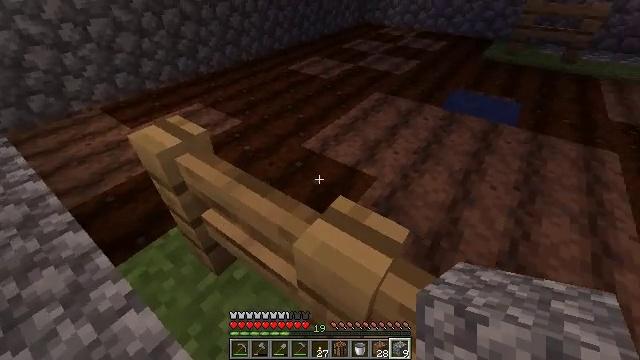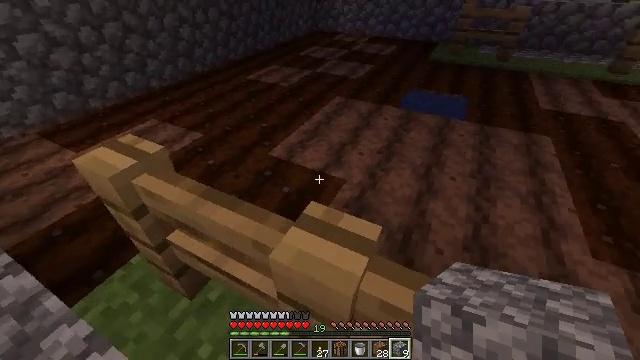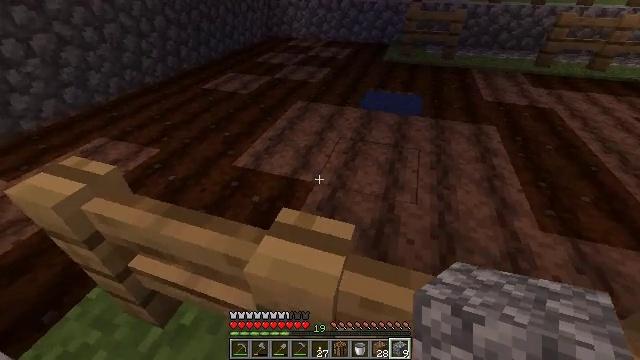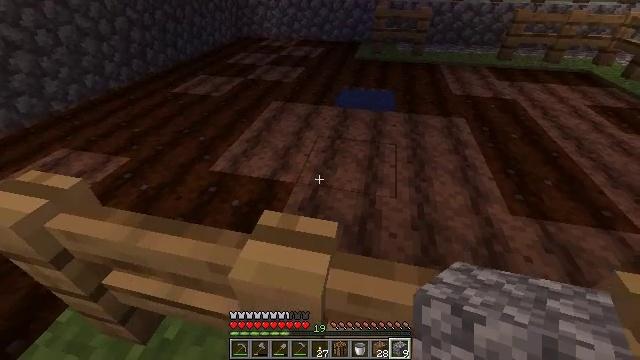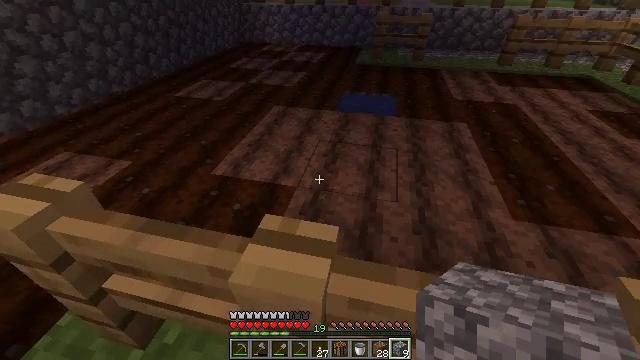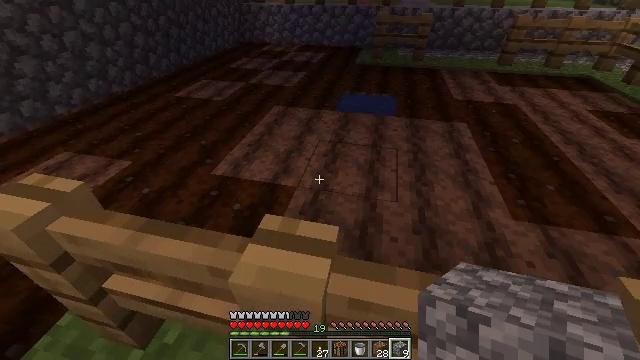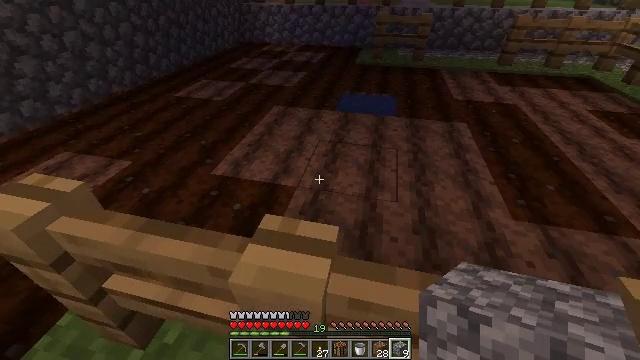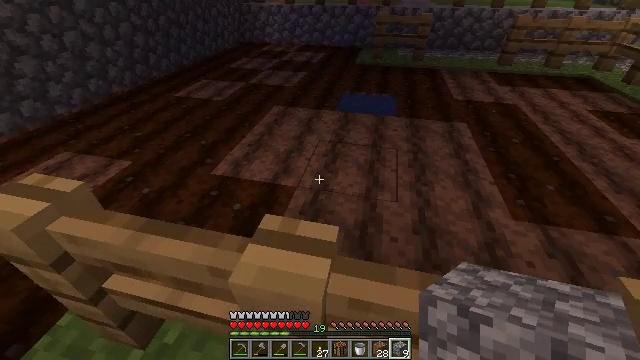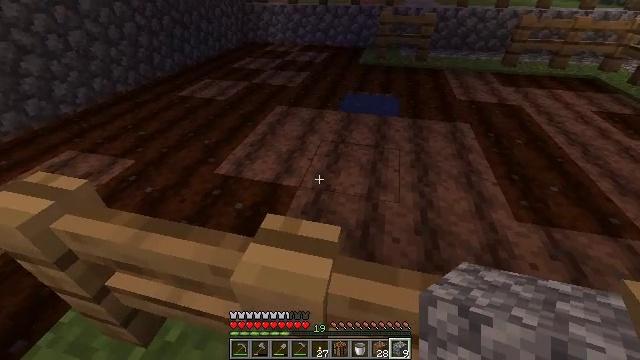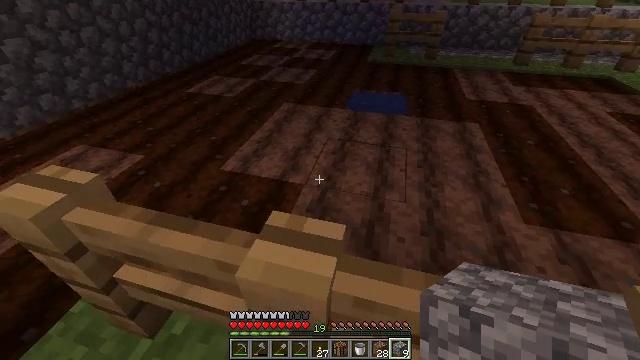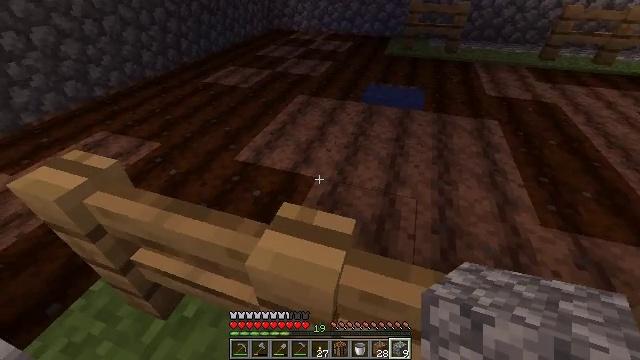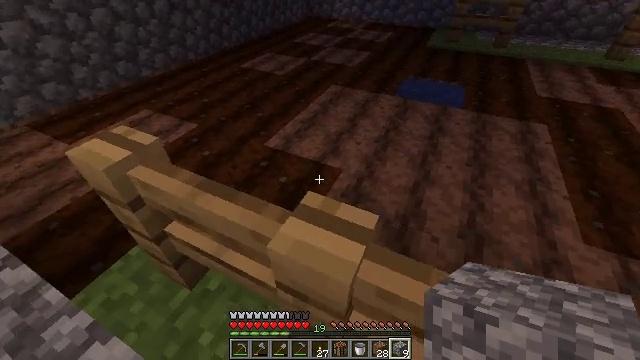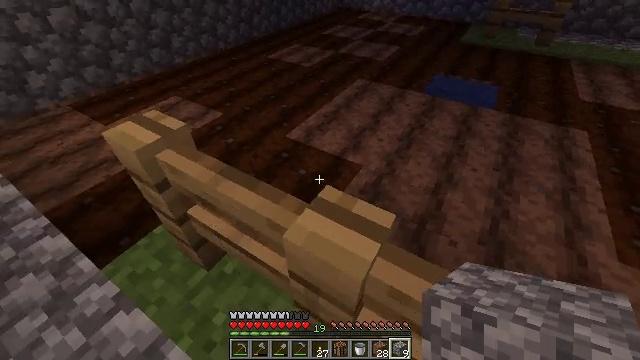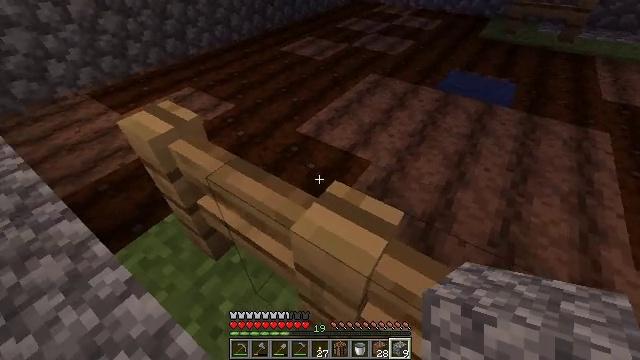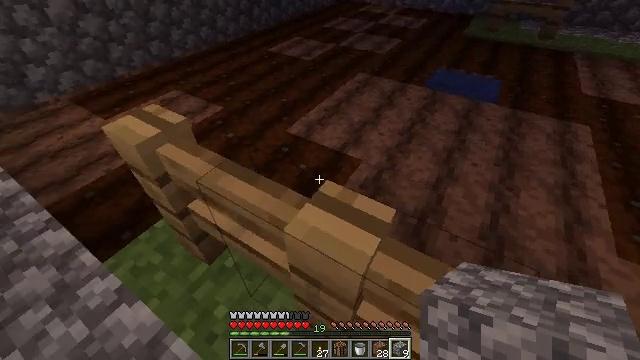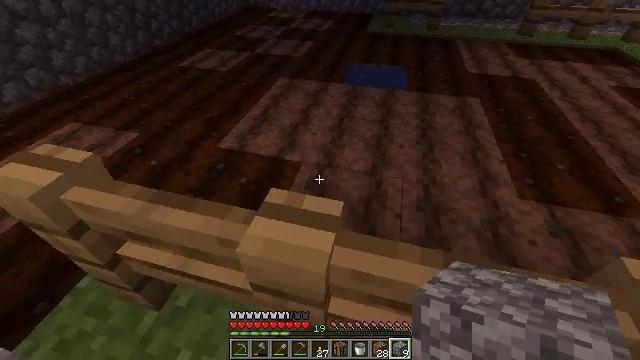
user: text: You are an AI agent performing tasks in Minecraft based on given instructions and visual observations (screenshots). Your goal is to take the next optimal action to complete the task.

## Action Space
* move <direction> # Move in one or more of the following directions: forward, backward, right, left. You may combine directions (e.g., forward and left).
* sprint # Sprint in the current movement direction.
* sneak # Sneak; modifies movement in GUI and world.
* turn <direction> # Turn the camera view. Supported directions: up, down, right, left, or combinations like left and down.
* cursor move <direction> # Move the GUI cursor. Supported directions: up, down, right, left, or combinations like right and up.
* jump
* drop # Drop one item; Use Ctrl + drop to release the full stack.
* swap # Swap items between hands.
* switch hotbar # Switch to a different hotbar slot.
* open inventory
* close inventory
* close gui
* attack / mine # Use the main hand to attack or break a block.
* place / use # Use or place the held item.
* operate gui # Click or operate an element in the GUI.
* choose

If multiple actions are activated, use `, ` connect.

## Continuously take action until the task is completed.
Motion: motion action
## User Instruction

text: Break the farmland to revert it to dirt.
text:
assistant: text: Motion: turn right and up
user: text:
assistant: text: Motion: turn right
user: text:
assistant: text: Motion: turn right
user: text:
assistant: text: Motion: no_op
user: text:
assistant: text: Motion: no_op
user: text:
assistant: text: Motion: no_op
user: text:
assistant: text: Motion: no_op
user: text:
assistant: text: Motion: no_op
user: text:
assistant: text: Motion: turn left
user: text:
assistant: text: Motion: turn left and down
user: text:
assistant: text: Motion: turn left and down
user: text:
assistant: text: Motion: turn left and down
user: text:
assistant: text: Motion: turn left and down
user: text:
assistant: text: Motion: turn right
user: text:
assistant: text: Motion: turn right
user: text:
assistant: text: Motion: turn right and up
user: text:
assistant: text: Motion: turn right and up
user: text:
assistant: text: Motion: turn right and up
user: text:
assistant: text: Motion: turn right and up
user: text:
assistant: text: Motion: no_op
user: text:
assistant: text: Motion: no_op
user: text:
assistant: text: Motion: no_op
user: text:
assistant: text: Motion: no_op
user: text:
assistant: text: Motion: no_op
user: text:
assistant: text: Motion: turn right and down
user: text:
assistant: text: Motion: turn right
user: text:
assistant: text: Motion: turn right and up
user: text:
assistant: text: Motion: turn right and up
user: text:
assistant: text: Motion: no_op
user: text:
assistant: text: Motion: no_op